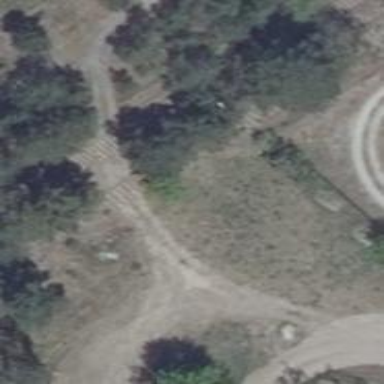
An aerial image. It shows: Dirt track road with grade 4 track type.